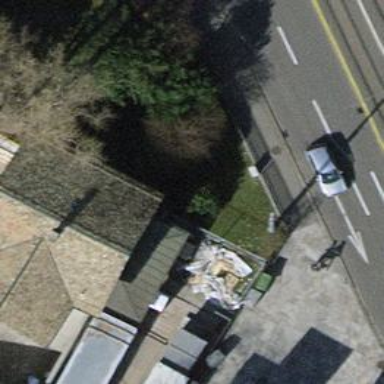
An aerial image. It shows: Street cabinet.